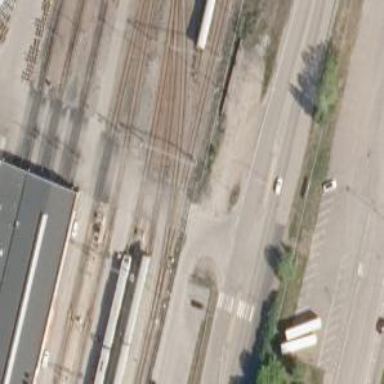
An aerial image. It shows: Railway level crossing.